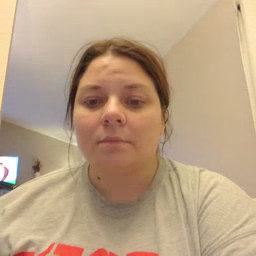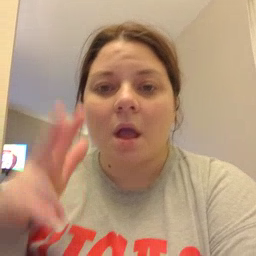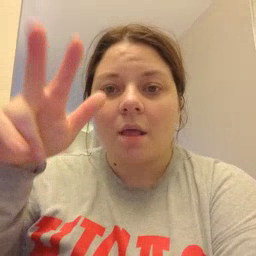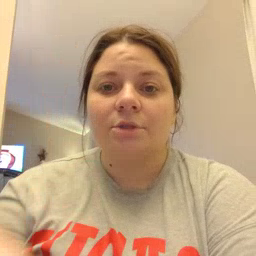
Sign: helicopter